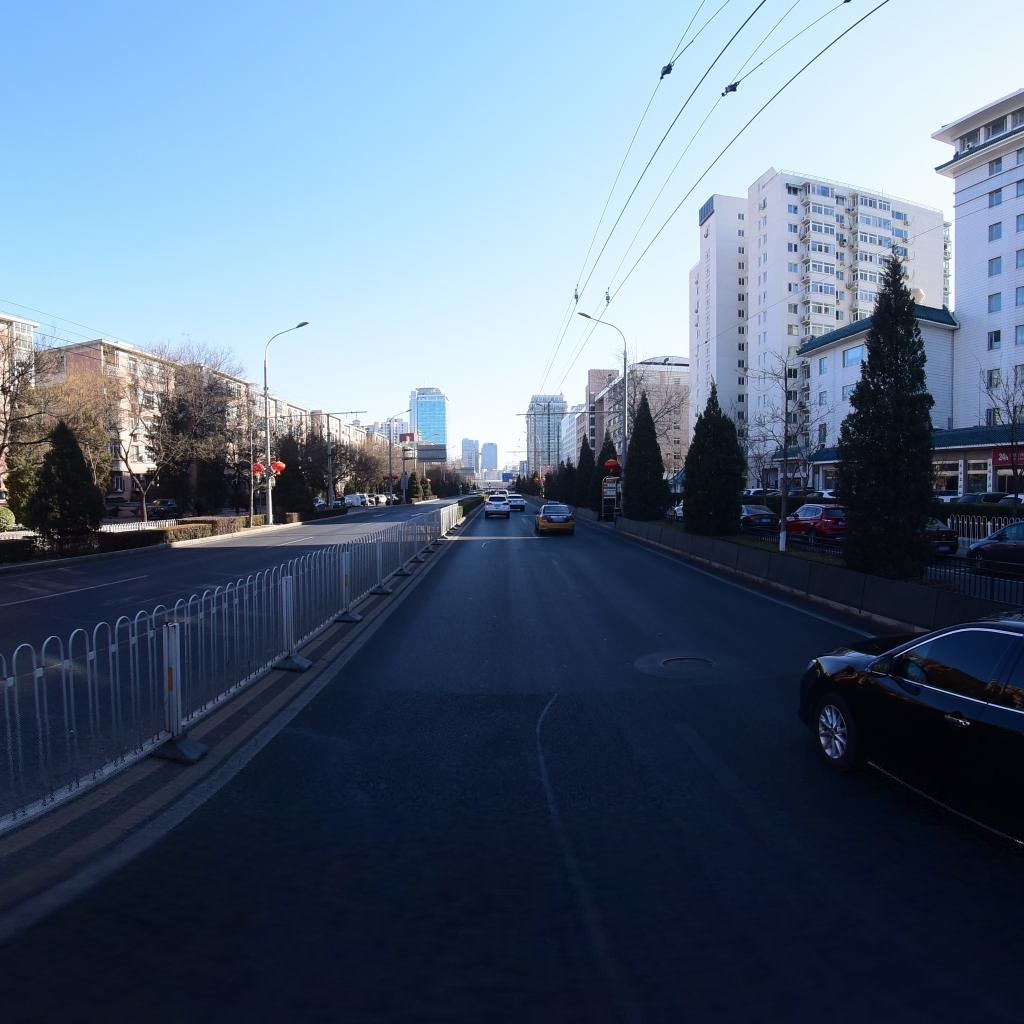
Region: Dongcheng
Road damage annotations: longitudinal patch, manhole cover